Interaction volume radius: 5 \u00c5
Interaction volume height: 10 \u00c5
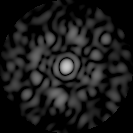
Disorder parameter: 0.8417